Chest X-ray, PA view. Patient: 19 years old, sex M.
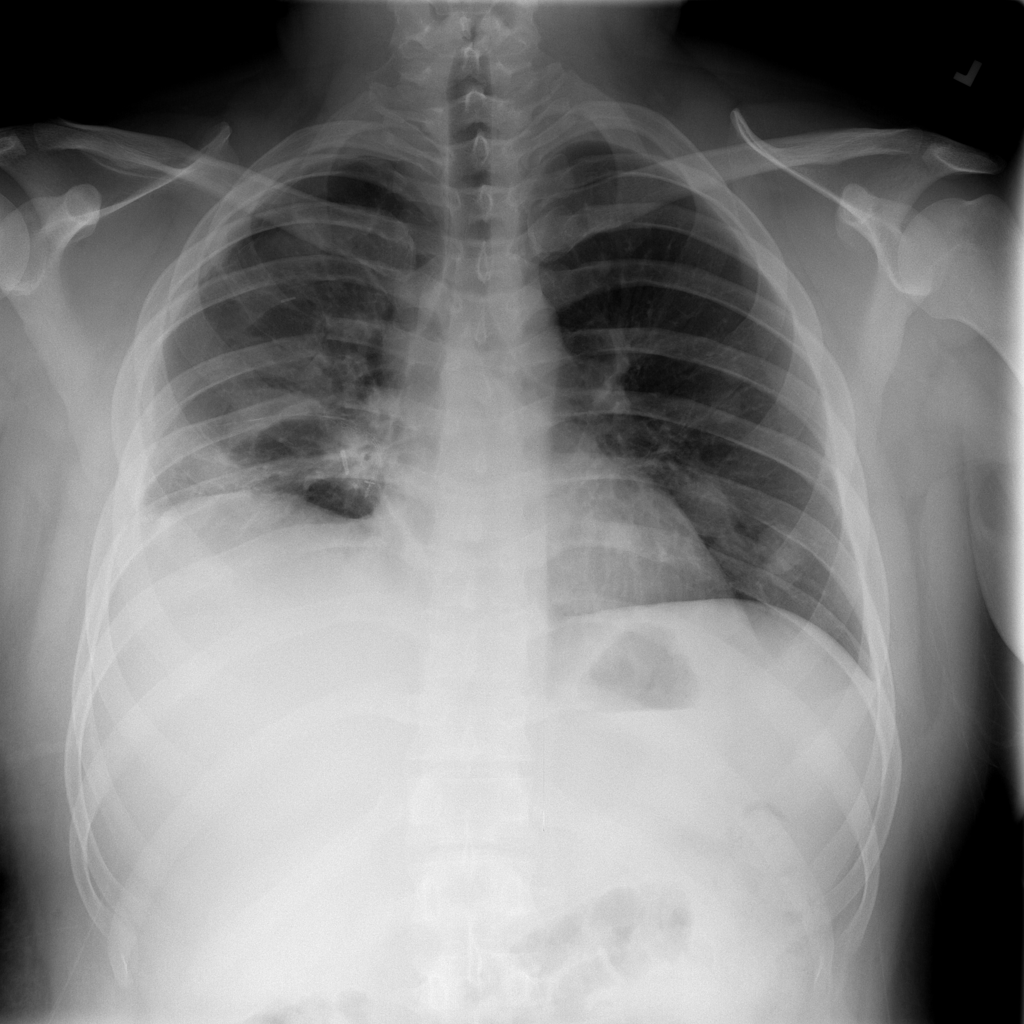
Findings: Pneumothorax